Interaction volume radius: 5 \u00c5
Interaction volume height: 30 \u00c5
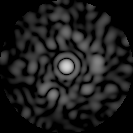
Disorder parameter: 0.8505